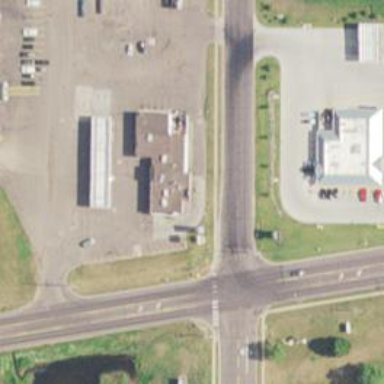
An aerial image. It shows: Convenience shop.